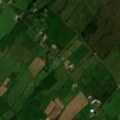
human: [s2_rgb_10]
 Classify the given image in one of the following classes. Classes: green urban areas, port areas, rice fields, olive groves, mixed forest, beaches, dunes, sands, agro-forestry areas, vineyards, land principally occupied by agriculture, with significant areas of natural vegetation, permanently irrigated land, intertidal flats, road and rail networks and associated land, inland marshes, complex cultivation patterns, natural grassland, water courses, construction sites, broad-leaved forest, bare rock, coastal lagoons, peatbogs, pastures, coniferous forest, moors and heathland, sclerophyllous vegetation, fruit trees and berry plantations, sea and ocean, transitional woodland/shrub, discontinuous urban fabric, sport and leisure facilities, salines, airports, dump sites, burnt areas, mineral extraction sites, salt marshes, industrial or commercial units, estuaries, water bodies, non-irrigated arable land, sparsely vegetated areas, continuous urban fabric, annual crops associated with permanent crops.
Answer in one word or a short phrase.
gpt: pastures, land principally occupied by agriculture, with significant areas of natural vegetation, moors and heathland